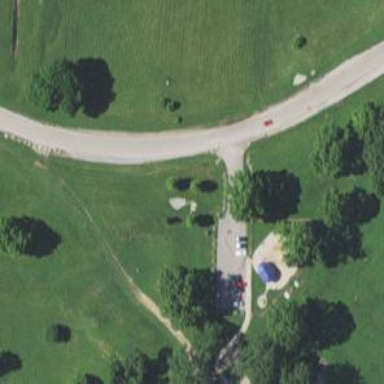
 perfect for enjoying the sport of disc golf."